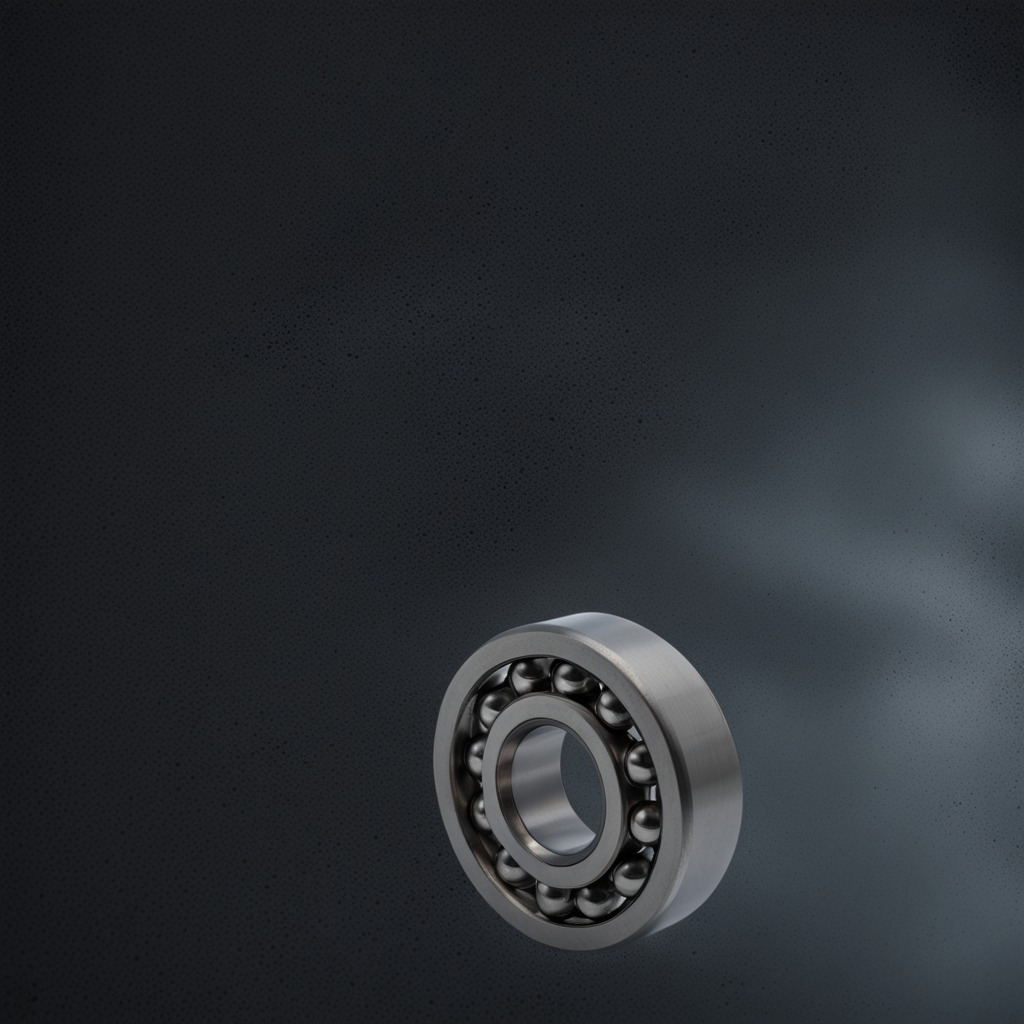
A metal ball bearing is lying on the clean granite table inside a workshop at night.